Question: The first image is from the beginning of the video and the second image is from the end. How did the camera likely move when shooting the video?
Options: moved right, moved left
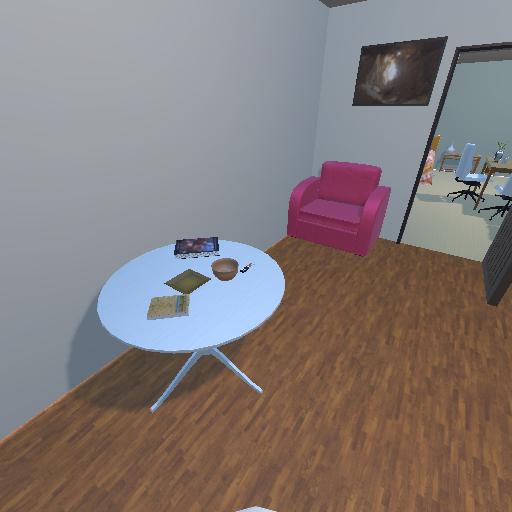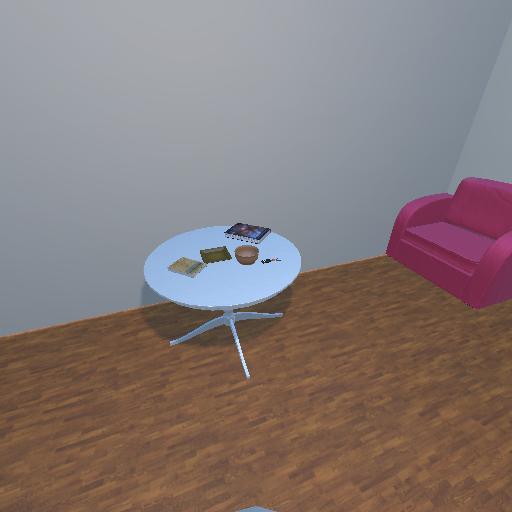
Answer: moved right